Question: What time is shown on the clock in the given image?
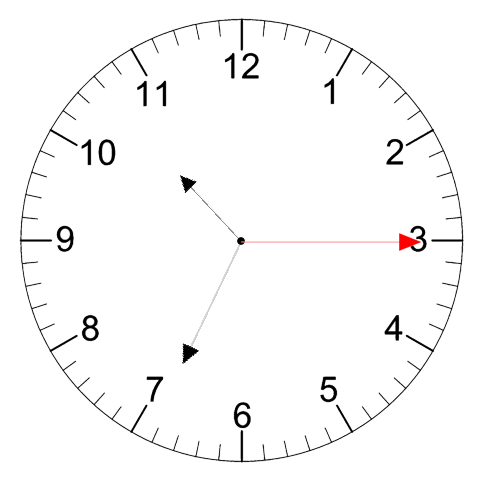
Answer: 10:34:15